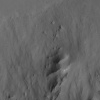
Atmospheric dust classification: not_dusty